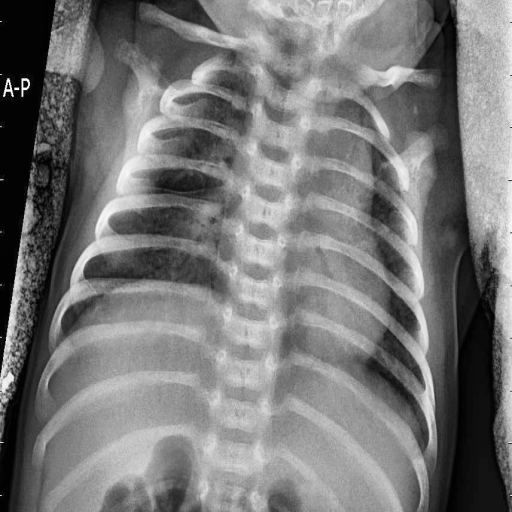
Finding: PNEUMONIA